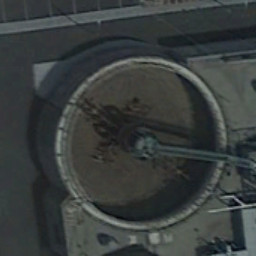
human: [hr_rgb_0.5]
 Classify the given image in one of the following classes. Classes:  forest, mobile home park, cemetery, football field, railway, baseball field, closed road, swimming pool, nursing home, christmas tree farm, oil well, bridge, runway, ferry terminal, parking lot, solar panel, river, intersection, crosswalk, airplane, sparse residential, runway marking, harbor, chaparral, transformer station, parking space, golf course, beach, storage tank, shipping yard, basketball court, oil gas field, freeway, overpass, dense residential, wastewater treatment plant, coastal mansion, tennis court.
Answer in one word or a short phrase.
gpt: wastewater treatment plant